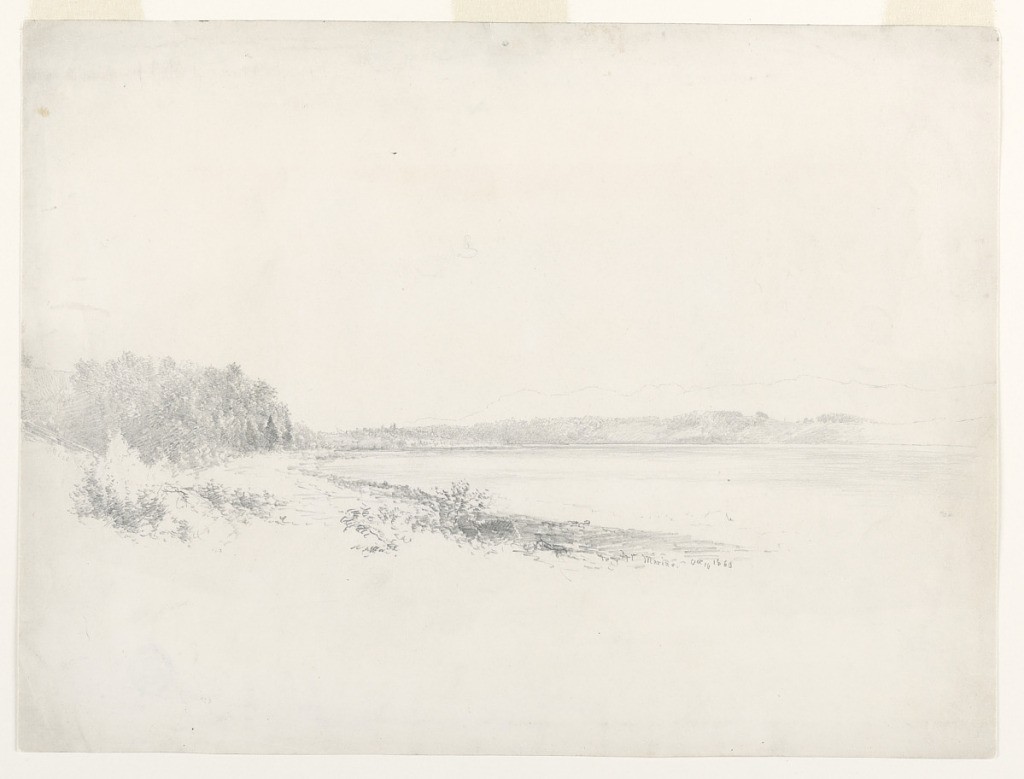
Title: Mt. Marino
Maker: Homer Dodge Martin, American, 1836 - 1897
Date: October 16, 1860
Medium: Graphite on cream wove paper
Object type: Drawing
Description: The edge of a lake is shown, surrounded by low hills and shrubbery.